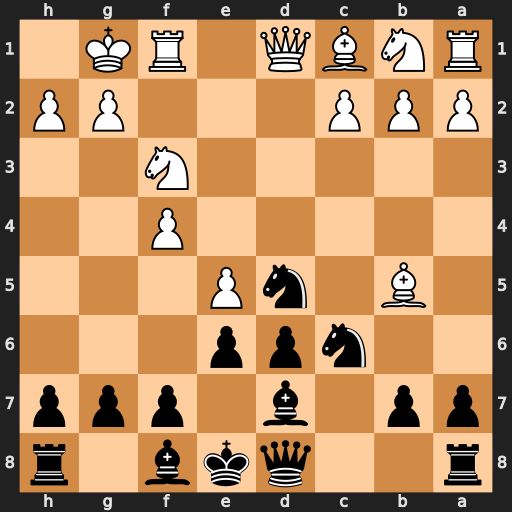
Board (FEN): r2qkb1r/pp1b1ppp/2npp3/1B1nP3/5P2/5N2/PPP3PP/RNBQ1RK1
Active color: b
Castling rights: kq
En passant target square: -
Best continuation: Qb6+ Kh1 Qxb5